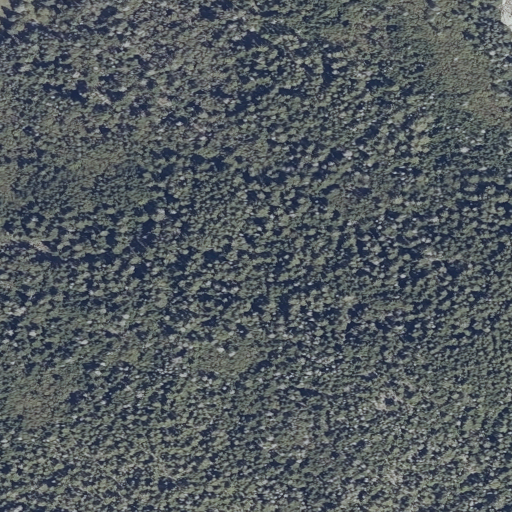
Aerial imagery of island in Maine named Pond Island containing evergreen forest, grassland, mixed forest, and herbaceous wetlands